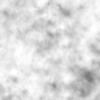
Label: no_change